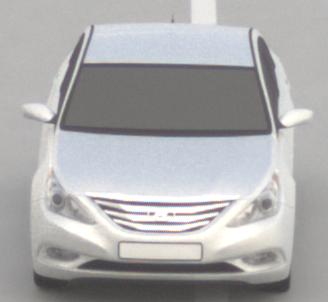
Make: Hyundai
Model: Sonata
Detailed model: Gen. 6 YF
Model produced from: 2009
Model produced until: 2016
Doors: 4
Color: white
Road condition: dry road
Daytime: midday
Contrast: low contrast